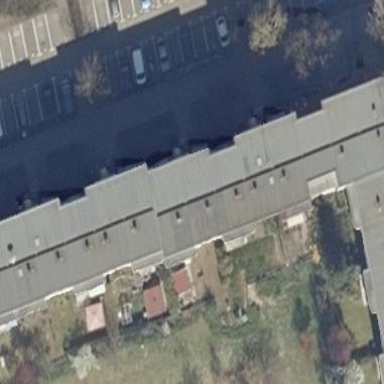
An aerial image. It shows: Flat-roofed apartment building.